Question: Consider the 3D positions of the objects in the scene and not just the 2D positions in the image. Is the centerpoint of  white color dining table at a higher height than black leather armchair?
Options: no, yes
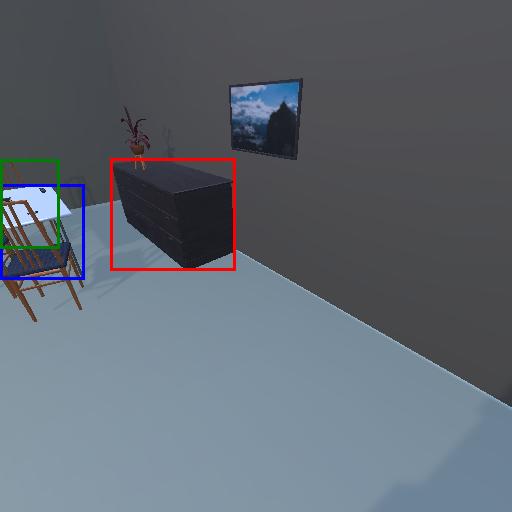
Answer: no